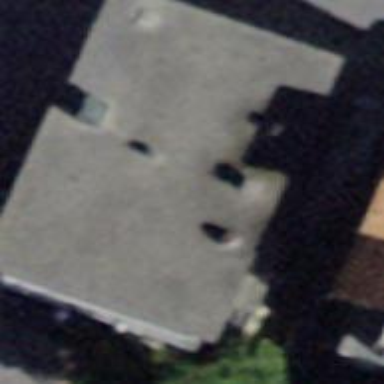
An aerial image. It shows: Restaurant with flat roof.